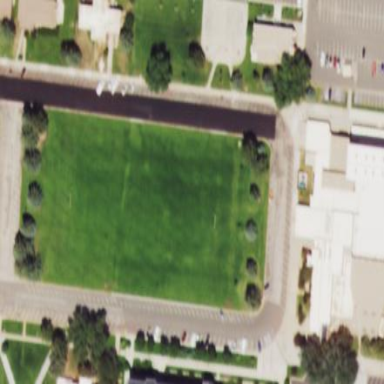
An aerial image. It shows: Grassy rugby union pitch.